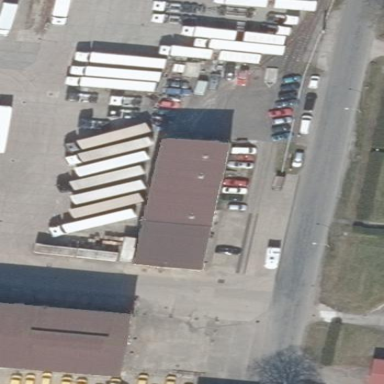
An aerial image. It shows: Industrial building.